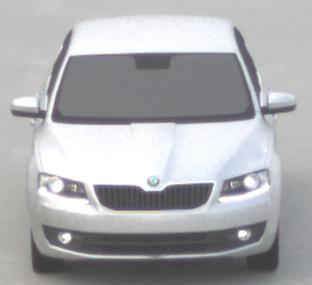
Make: Skoda
Model: Octavia 1.2 TSI
Detailed model: Octavia (III) Limousine
Model produced from: 2013/02
Model produced until: 2015/04
Doors: 5
Color: white
Road condition: dry road
Daytime: midday
Contrast: low contrast